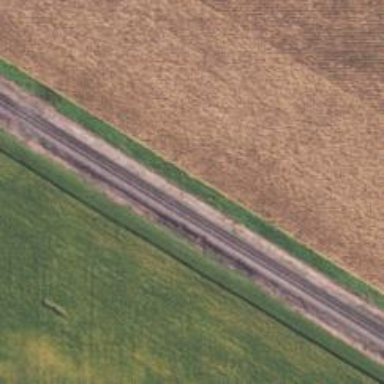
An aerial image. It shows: Railway track.